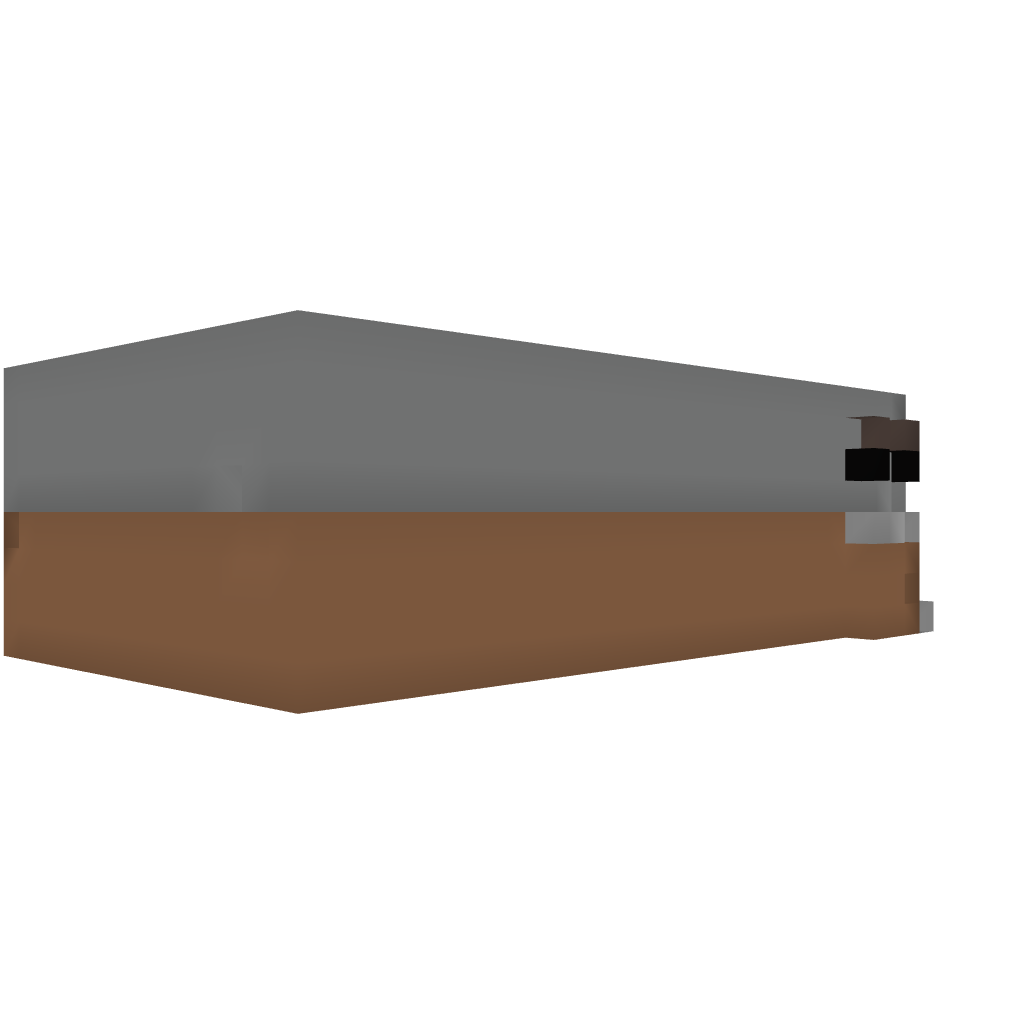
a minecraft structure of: Ultimate Fireworks Machine